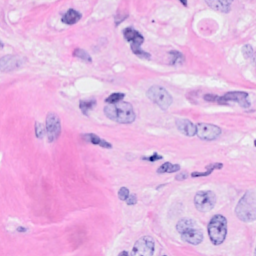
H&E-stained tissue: Breast